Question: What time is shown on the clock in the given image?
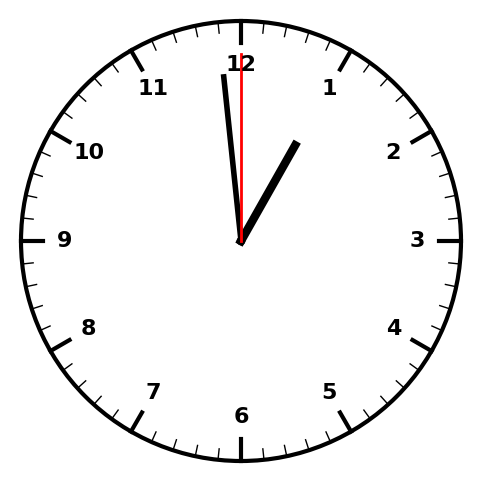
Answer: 12:59:00